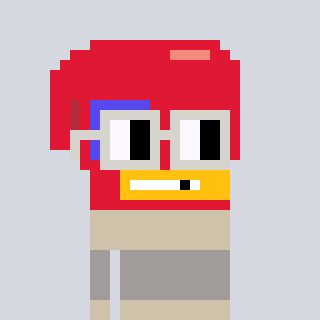
a pixel art character with square light gray glasses, a boxing glove-shaped head and a bege-colored body on a cool background